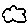
Label: cloud